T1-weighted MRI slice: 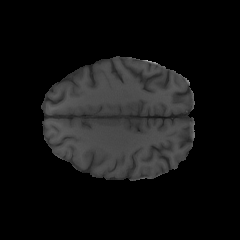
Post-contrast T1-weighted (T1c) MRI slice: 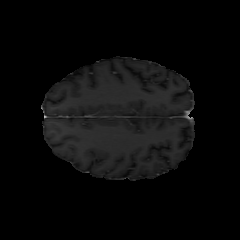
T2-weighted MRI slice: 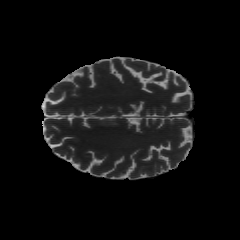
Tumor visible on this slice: no